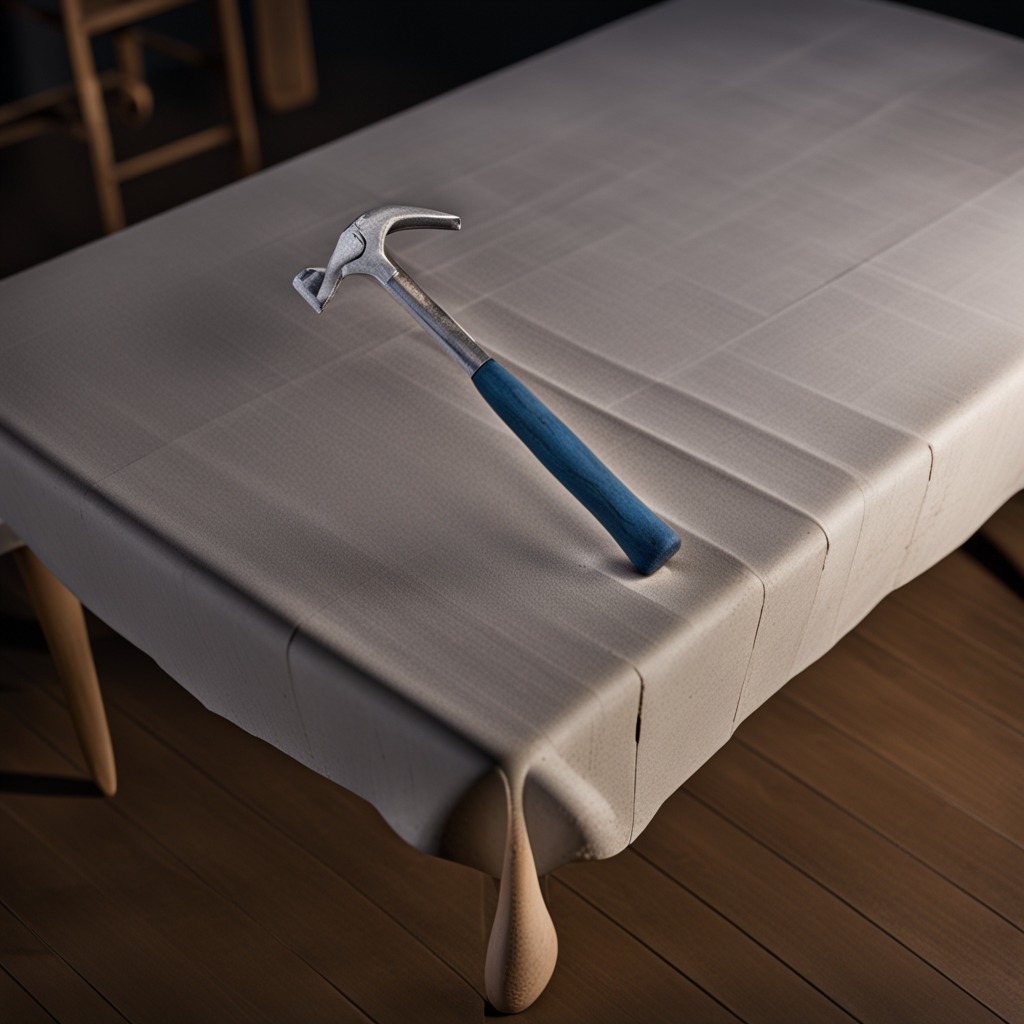
A hammer lying on the wooden table